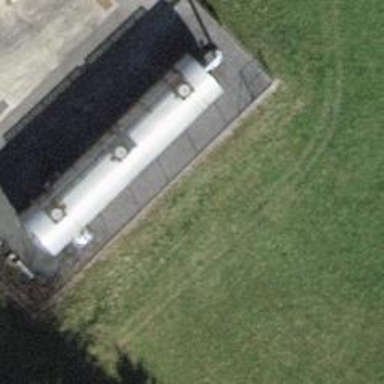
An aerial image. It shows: Storage tank building.